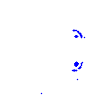
Particle: electron